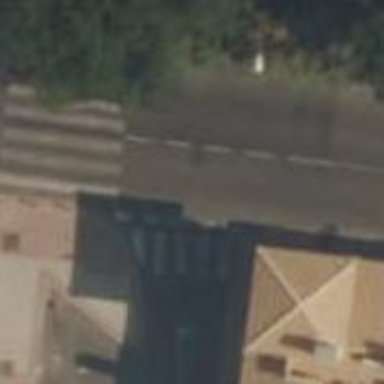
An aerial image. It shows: Asphalt footway with uncontrolled zebra crossing.